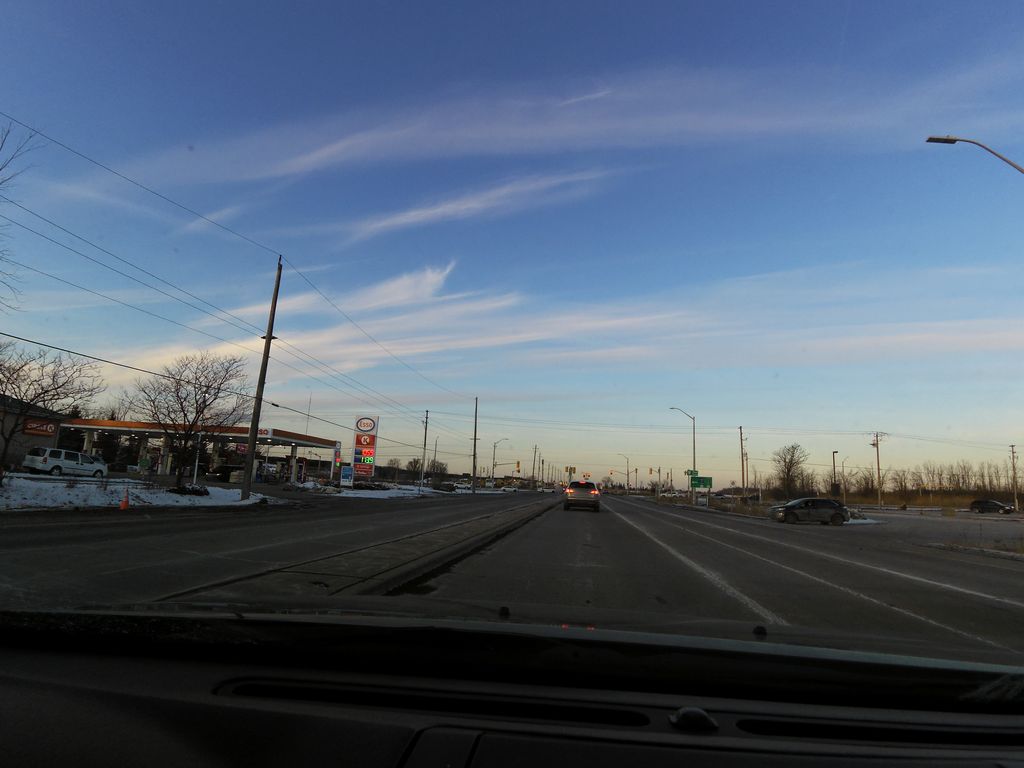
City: hamilton